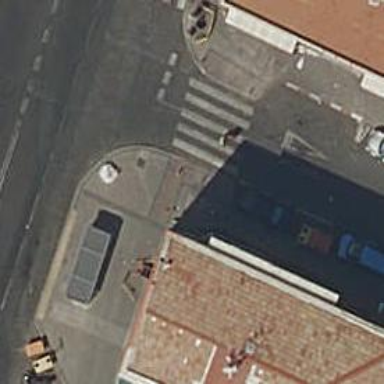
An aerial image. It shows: Zebra crossing on the road.